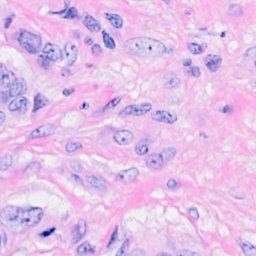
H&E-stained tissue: Breast